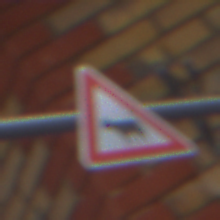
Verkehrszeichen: ViehtriebRechts
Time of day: MorningAfternoon
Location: Outdoor (Urban)
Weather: Overcast
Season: NotSpecified
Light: Natural